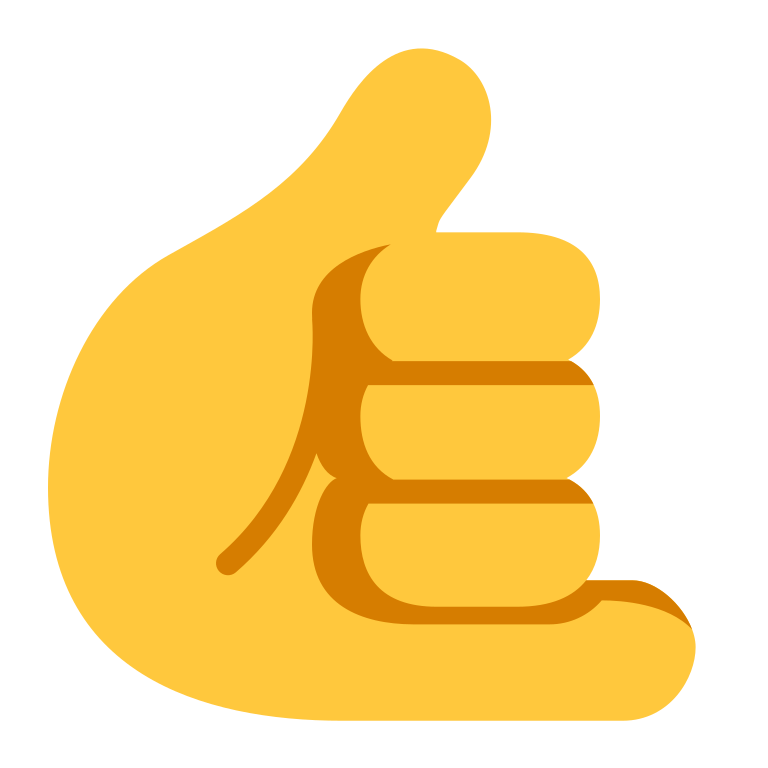
call me hand flat default